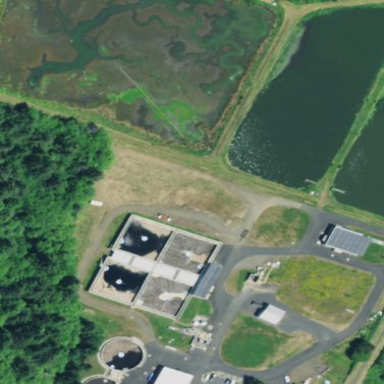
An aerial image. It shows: Wastewater plant.